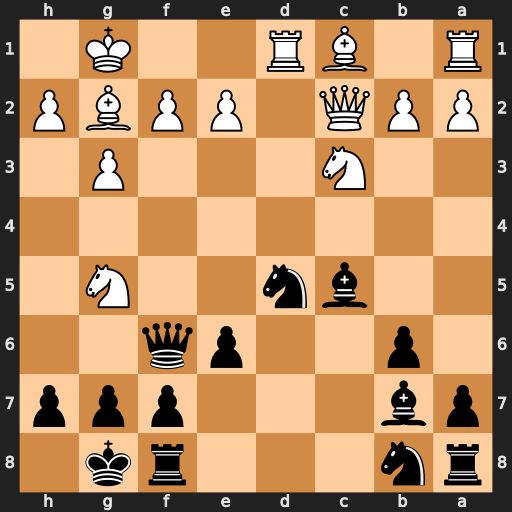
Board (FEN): rn3rk1/pb3ppp/1p2pq2/2bn2N1/8/2N3P1/PPQ1PPBP/R1BR2K1
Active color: b
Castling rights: -
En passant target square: -
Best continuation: Qxf2+ Kh1 Qxg2+